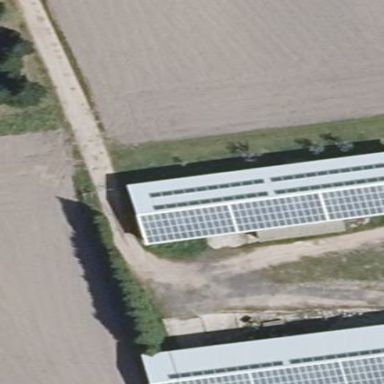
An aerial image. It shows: Gabled grey-colored farm auxiliary building with the roof oriented along its structure.